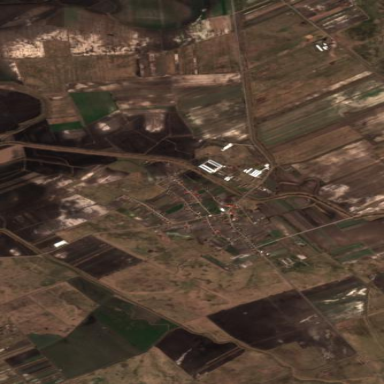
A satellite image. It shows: Residential area in village.